Question: ## I am trying to make a set of RadioButtons visible onclick of a button
---
- - -

- -
---
'''
<?xml version="1.0" encoding="utf-8"?>
<RelativeLayout xmlns:android="http://schemas.android.com/apk/res/android"
android:layout_width="wrap_content"
android:layout_height="wrap_content"
android:paddingLeft="4dp"
android:paddingRight="4dp"
android:paddingTop="10dp"
android:id="@+id/ChangeBreakfastFragment">
<RelativeLayout
android:layout_width="fill_parent"
android:layout_height="140dp"
android:background="@drawable/frame_background_for_rounded_corners_white_bkg" >
<ImageView
android:id="@+id/image1"
android:layout_width="wrap_content"
android:layout_height="wrap_content"
android:background="@drawable/image_view_background_white_background"
android:padding="10dp" />
<LinearLayout
android:id="@+id/linearLayout_lunch_first_row_id"
android:layout_width="wrap_content"
android:layout_height="wrap_content"
android:orientation="horizontal" >
<LinearLayout
android:layout_width="wrap_content"
android:layout_height="wrap_content"
android:orientation="horizontal" >
<Button
android:id="@+id/lunch_button_id"
android:layout_width="97dp"
android:layout_height="wrap_content"
android:background="@drawable/green_button_rounded_corners_buffetofferings"
android:text="Breakfast" />
</LinearLayout>
<LinearLayout
android:layout_width="wrap_content"
android:layout_height="wrap_content"
android:orientation="horizontal" >
<TextView
android:id="@+id/lunch_from_textview_id"
android:layout_width="wrap_content"
android:layout_height="wrap_content"
android:layout_below="@+id/image1"
android:layout_toRightOf="@+id/lunch_button_id"
android:gravity="center"
android:paddingLeft="30dp"
android:text="From"
android:textColor="#000000"
android:textSize="15sp" />
<EditText
android:id="@+id/from_lunch_edit_text_id"
android:layout_width="55dp"
android:layout_height="wrap_content" />
<TextView
android:id="@+id/lunch_to_textview_id"
android:layout_width="wrap_content"
android:layout_height="wrap_content"
android:layout_alignBottom="@+id/lunch_button_id"
android:layout_toRightOf="@+id/textView1"
android:gravity="center"
android:text="To"
android:textColor="#000000"
android:textSize="15sp" />
<requestFocus />
<EditText
android:id="@+id/to_lunch_edit_text_id"
android:layout_width="55dp"
android:layout_height="wrap_content"
android:ems="10" />
</LinearLayout>
</LinearLayout>
<LinearLayout
android:id="@+id/linearLayout_type_of_days"
android:layout_width="wrap_content"
android:layout_height="36dp"
android:layout_below="@+id/linearLayout_lunch_first_row_id"
android:gravity="center|top"
android:orientation="horizontal"
android:paddingLeft="5dp"
android:paddingTop="10dp" >
<RadioGroup
android:id="@+id/radioGroup1"
android:layout_width="wrap_content"
android:layout_height="wrap_content"
android:layout_weight="1"
android:orientation="horizontal" >
<RadioButton
android:id="@+id/BreakfastRG_ID"
android:layout_width="wrap_content"
android:layout_height="wrap_content"
android:layout_marginRight="2dp"
android:layout_weight=".5"
android:background="@drawable/yourbuttonbackground"
android:button="@android:color/transparent"
android:checked="true"
android:gravity="center_horizontal"
android:padding="5dp"
android:text="Weekdays"
android:textSize="15dp" />
<RadioButton
android:id="@+id/LunchRG_ID"
android:layout_width="wrap_content"
android:layout_height="wrap_content"
android:layout_marginRight="2dp"
android:layout_weight=".5"
android:background="@drawable/yourbuttonbackground"
android:button="@android:color/transparent"
android:gravity="center_horizontal"
android:padding="5dp"
android:text="Weekends"
android:textSize="15dp" />
<RadioButton
android:id="@+id/DinnerRG_ID"
android:layout_width="wrap_content"
android:layout_height="wrap_content"
android:layout_marginRight="2dp"
android:layout_weight=".5"
android:background="@drawable/yourbuttonbackground"
android:button="@android:color/transparent"
android:gravity="center_horizontal"
android:padding="5dp"
android:text="Select Days"
android:textSize="15dp" />
</RadioGroup>
</LinearLayout>
<LinearLayout
android:id="@+id/linearLayout_individualdays"
android:layout_width="wrap_content"
android:layout_height="36dp"
android:layout_below="@+id/linearLayout_type_of_days"
android:gravity="center|top"
android:orientation="horizontal"
android:paddingLeft="5dp"
android:paddingTop="10dp" >
<RadioGroup
android:id="@+id/radioGroup1"
android:layout_width="wrap_content"
android:layout_height="wrap_content"
android:layout_weight="1"
android:orientation="horizontal" >
<RadioButton
android:id="@+id/BreakfastRG_ID"
android:layout_width="wrap_content"
android:layout_height="wrap_content"
android:layout_marginRight="2dp"
android:layout_weight=".5"
android:background="@drawable/yourbuttonbackground"
android:button="@android:color/transparent"
android:checked="true"
android:gravity="center_horizontal"
android:padding="5dp"
android:text="Mon"
android:textSize="15dp" />
<RadioButton
android:id="@+id/LunchRG_ID"
android:layout_width="wrap_content"
android:layout_height="wrap_content"
android:layout_marginRight="2dp"
android:layout_weight=".5"
android:background="@drawable/yourbuttonbackground"
android:button="@android:color/transparent"
android:gravity="center_horizontal"
android:padding="5dp"
android:text="Tue"
android:textSize="15dp" />
<RadioButton
android:id="@+id/DinnerRG_ID"
android:layout_width="wrap_content"
android:layout_height="wrap_content"
android:layout_marginRight="2dp"
android:layout_weight=".5"
android:background="@drawable/yourbuttonbackground"
android:button="@android:color/transparent"
android:gravity="center_horizontal"
android:padding="5dp"
android:text="Wed"
android:textSize="15dp" />
<RadioButton
android:id="@+id/BreakfastRG_ID"
android:layout_width="wrap_content"
android:layout_height="wrap_content"
android:layout_marginRight="2dp"
android:layout_weight=".5"
android:background="@drawable/yourbuttonbackground"
android:button="@android:color/transparent"
android:checked="true"
android:gravity="center_horizontal"
android:padding="5dp"
android:text="Thu"
android:textSize="15dp" />
<RadioButton
android:id="@+id/LunchRG_ID"
android:layout_width="wrap_content"
android:layout_height="wrap_content"
android:layout_marginRight="2dp"
android:layout_weight=".5"
android:background="@drawable/yourbuttonbackground"
android:button="@android:color/transparent"
android:gravity="center_horizontal"
android:padding="5dp"
android:text="Fri"
android:textSize="15dp" />
<RadioButton
android:id="@+id/DinnerRG_ID"
android:layout_width="wrap_content"
android:layout_height="wrap_content"
android:layout_marginRight="2dp"
android:layout_weight=".5"
android:background="@drawable/yourbuttonbackground"
android:button="@android:color/transparent"
android:gravity="center_horizontal"
android:padding="5dp"
android:text="Sat"
android:textSize="15dp" />
<RadioButton
android:id="@+id/DinnerRG_ID"
android:layout_width="wrap_content"
android:layout_height="wrap_content"
android:layout_marginRight="2dp"
android:layout_weight=".5"
android:background="@drawable/yourbuttonbackground"
android:button="@android:color/transparent"
android:gravity="center_horizontal"
android:padding="5dp"
android:text="Sun"
android:textSize="15dp" />
</RadioGroup>
</LinearLayout>
</RelativeLayout>
</RelativeLayout>
'''
'''
public class BuffetOfferings_MainFragmentActivity extends FragmentActivity{
FragmentManager manager;
FragmentTransaction transaction;
@Override
protected void onCreate(Bundle savedInstanceState) {
super.onCreate(savedInstanceState);
setContentView(R.layout.buffet_offerings_fragment_main_reference);
Buffet_offerings_breakfast_menu1 breakfast_fragment=new Buffet_offerings_breakfast_menu1();
Buffet_offerings_lunch_menu1 lunch_fragment=new Buffet_offerings_lunch_menu1();
Buffet_offerings_dinner_menu1 dinner_fragment=new Buffet_offerings_dinner_menu1();
manager=getSupportFragmentManager();
transaction=manager.beginTransaction();
transaction.add(R.id.BREAKFAST_LAYOUT_ID,breakfast_fragment, "breakfast_menu1_fragment");
transaction.add(R.id.LUNCH_LAYOUT_ID,lunch_fragment, "lunch_menu1_fragment");
transaction.add(R.id.DINNER_LAYOUT_ID,dinner_fragment, "dinner_menu1_fragment");
transaction.commit();
}
public void BreakfastRedMenu1(View V){
Buffet_offerings_breakfast_menu2 breakfast_fragment1=new Buffet_offerings_breakfast_menu2();
transaction=manager.beginTransaction();
transaction.replace(R.id.BREAKFAST_LAYOUT_ID, breakfast_fragment1, "Tag1");
transaction.commit();
}
public void LunchRedMenu1(View V){
Buffet_offerings_lunch_menu2 lunch_fragment1=new Buffet_offerings_lunch_menu2();
transaction=manager.beginTransaction();
transaction.replace(R.id.LUNCH_LAYOUT_ID, lunch_fragment1, "Tag2");
transaction.commit();
}
public void DinnerRedMenu1(View V){
Buffet_offerings_dinner_menu2 dinner_fragment1=new Buffet_offerings_dinner_menu2();
transaction=manager.beginTransaction();
transaction.replace(R.id.DINNER_LAYOUT_ID, dinner_fragment1, "Tag3");
transaction.commit();
}
}
'''
'''
public class Buffet_offerings_breakfast_menu2 extends Fragment{
@Override
public View onCreateView(LayoutInflater inflater, ViewGroup container,
Bundle savedInstanceState) {
View view=inflater.inflate(R.layout.buffet_offerings_breakfast_menu2, container, false);
return view;
}
}
'''
---
## After EDIT
'''
public class Buffet_offerings_breakfast_menu2 extends Fragment{
RadioGroup radioGroup;
@Override
public View onCreateView(LayoutInflater inflater, ViewGroup container,
Bundle savedInstanceState) {
// TODO Auto-generated method stub
View view=inflater.inflate(R.layout.buffet_offerings_breakfast_menu2, container, false);
radioGroup = (RadioGroup) getActivity().findViewById(R.id.radioGroup1);
radioGroup.setOnCheckedChangeListener(new OnCheckedChangeListener(){
public void onCheckedChanged(RadioGroup group, int checkedId) {
// checkedId is the RadioButton selected
if(checkedId == R.id.DinnerRG_ID)
{
getActivity().findViewById(R.id.radioGroup2).setVisibility(View.VISIBLE);
}
}
});
return view;
}
}
'''
::
'''
11-15 11:43:02.391: E/AndroidRuntime(311): FATAL EXCEPTION: main
11-15 11:43:02.391: E/AndroidRuntime(311): java.lang.NullPointerException
11-15 11:43:02.391: E/AndroidRuntime(311): at com.project.findmybuffet.Buffet_offerings_breakfast_menu2.onCreateView(Buffet_offerings_breakfast_menu2.java:25)
11-15 11:43:02.391: E/AndroidRuntime(311): at android.support.v4.app.Fragment.performCreateView(Fragment.java:1460)
11-15 11:43:02.391: E/AndroidRuntime(311): at android.support.v4.app.FragmentManagerImpl.moveToState(FragmentManager.java:911)
11-15 11:43:02.391: E/AndroidRuntime(311): at android.support.v4.app.FragmentManagerImpl.moveToState(FragmentManager.java:1088)
11-15 11:43:02.391: E/AndroidRuntime(311): at android.support.v4.app.BackStackRecord.run(BackStackRecord.java:682)
11-15 11:43:02.391: E/AndroidRuntime(311): at android.support.v4.app.FragmentManagerImpl.execPendingActions(FragmentManager.java:1444)
11-15 11:43:02.391: E/AndroidRuntime(311): at android.support.v4.app.FragmentManagerImpl$1.run(FragmentManager.java:429)
11-15 11:43:02.391: E/AndroidRuntime(311): at android.os.Handler.handleCallback(Handler.java:587)
11-15 11:43:02.391: E/AndroidRuntime(311): at android.os.Handler.dispatchMessage(Handler.java:92)
11-15 11:43:02.391: E/AndroidRuntime(311): at android.os.Looper.loop(Looper.java:123)
11-15 11:43:02.391: E/AndroidRuntime(311): at android.app.ActivityThread.main(ActivityThread.java:4627)
11-15 11:43:02.391: E/AndroidRuntime(311): at java.lang.reflect.Method.invokeNative(Native Method)
11-15 11:43:02.391: E/AndroidRuntime(311): at java.lang.reflect.Method.invoke(Method.java:521)
11-15 11:43:02.391: E/AndroidRuntime(311): at com.android.internal.os.ZygoteInit$MethodAndArgsCaller.run(ZygoteInit.java:868)
11-15 11:43:02.391: E/AndroidRuntime(311): at com.android.internal.os.ZygoteInit.main(ZygoteInit.java:626)
11-15 11:43:02.391: E/AndroidRuntime(311): at dalvik.system.NativeStart.main(Native Method)
'''
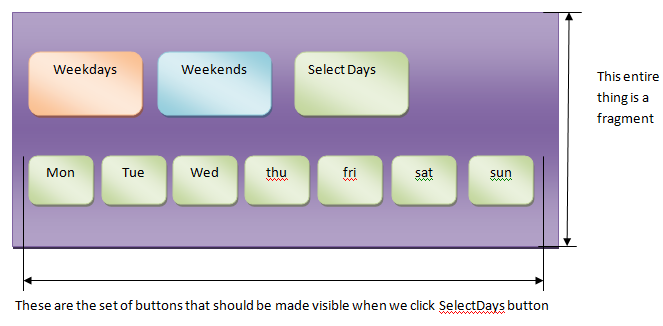
Answer: Fetch the IDs like,
'''
view.findViewById(...);
'''
In your XML layout:
- -
Now if you run the app, you will only get the first row of contents. Lets now add the code to make the radio button visible on listening to the selectDays click:
- Inside that fragments onCreateView():'''
RadioGroup radioGroup = (RadioGroup) findViewById(R.id.yourRadioGroup);
radioGroup.setOnCheckedChangeListener(new OnCheckedChangeListener(){
public void onCheckedChanged(RadioGroup group, int checkedId) {
// checkedId is the RadioButton selected
if(checkedId == R.id.**#**){
findViewById(R.id.radioGroup2).setVisibility(View.visible);
}
}
});
'''
- -